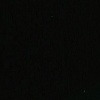
Label: space